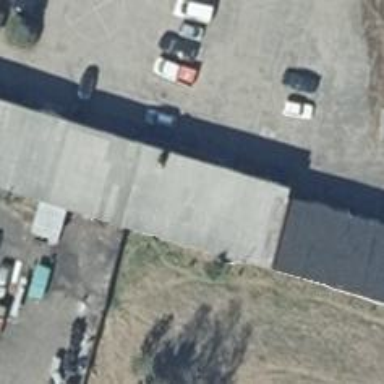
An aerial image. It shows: Commercial building.